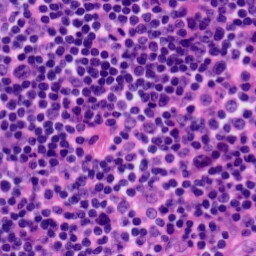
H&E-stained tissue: Tonsil